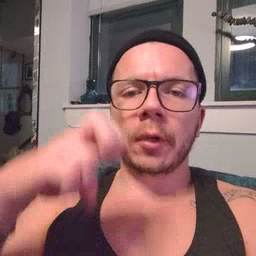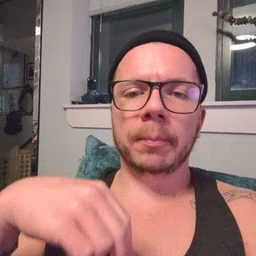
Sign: jump